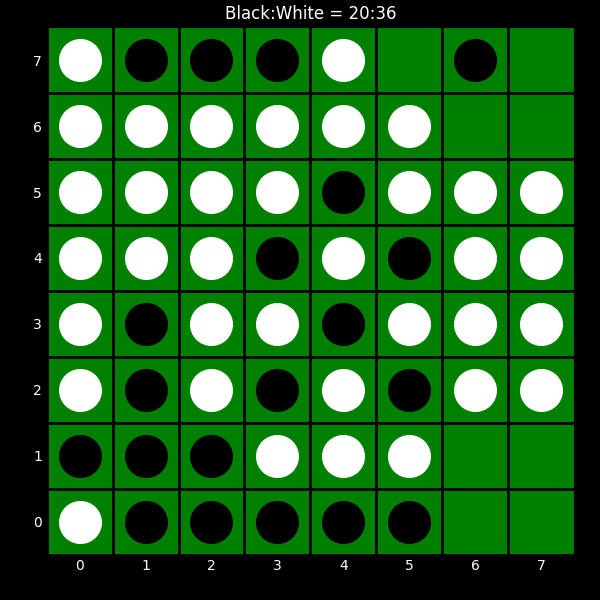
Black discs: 20
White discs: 36